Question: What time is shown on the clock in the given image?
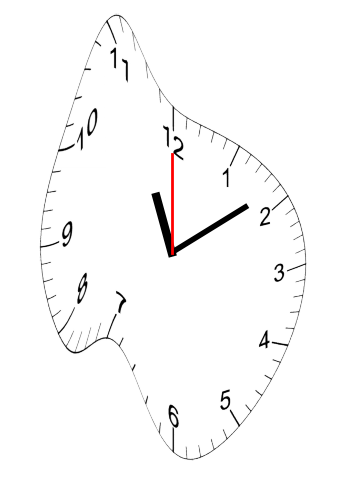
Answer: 11:09:00